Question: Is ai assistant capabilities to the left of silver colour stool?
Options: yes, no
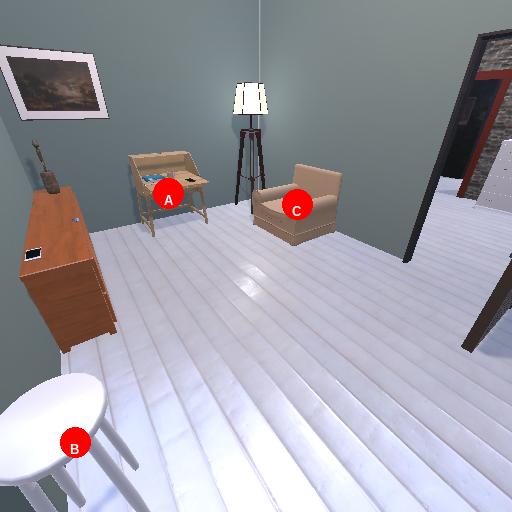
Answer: yes